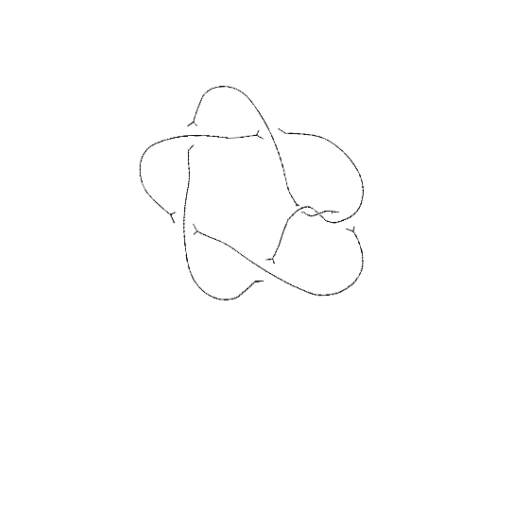
Crossing number: 7